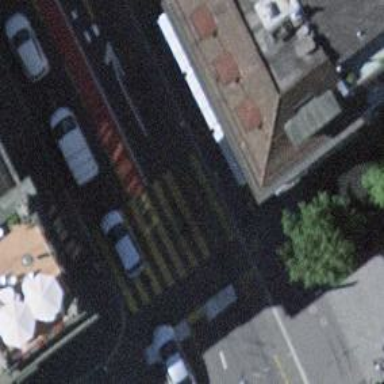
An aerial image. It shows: Crossing with zebra markings controlled by traffic signals.